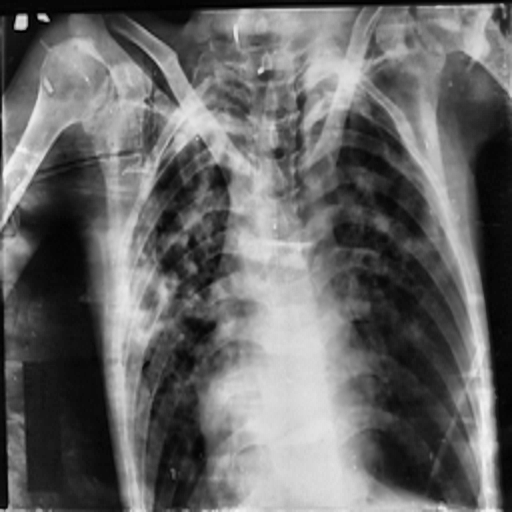
Finding: TUBERCULOSIS